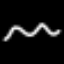
Label: squiggle